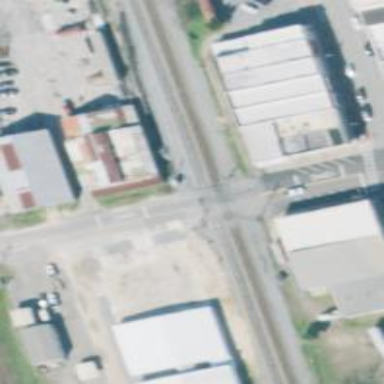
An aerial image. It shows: Level crossing with lights on the railway.